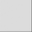
Piece: xx